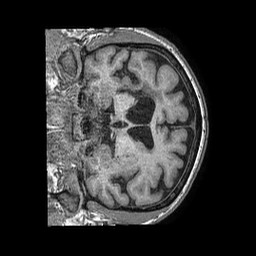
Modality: T1w
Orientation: coronal
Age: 66
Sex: male
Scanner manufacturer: philips
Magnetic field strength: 1.5 T
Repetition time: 0.007688 s
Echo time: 0.003503 s